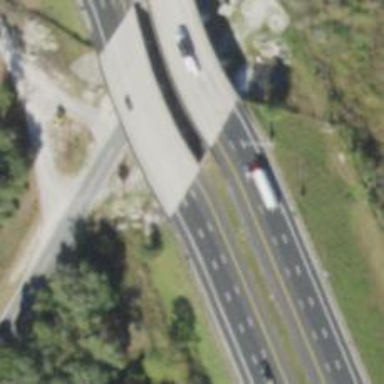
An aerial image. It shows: Beam-structured bridge on motorway.